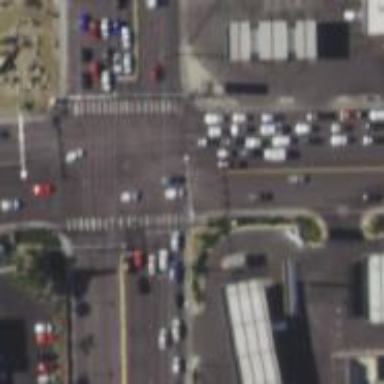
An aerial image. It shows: Solid stop line on the road marking.